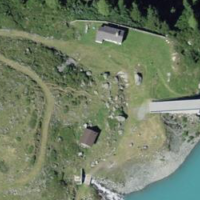
EUNIS habitat code: 26
Species observed at this site:
Phoenicurus ochruros
Sempervivum montanum